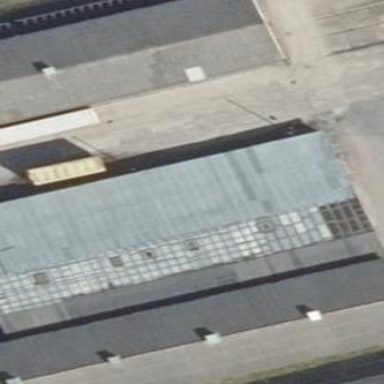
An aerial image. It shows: Commercial building with gabled roof.